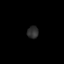
Tissue: prostate
Cell type: Fibroblasts
Senescence score: 0.7737
Nuclear area (px): 135
Mean DAPI intensity: 45.089